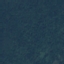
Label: Forest